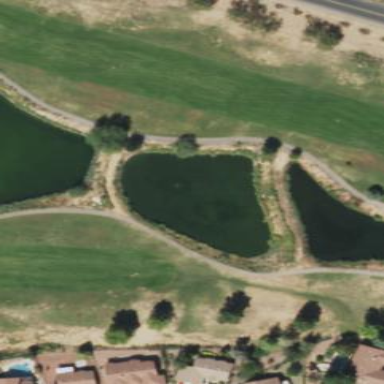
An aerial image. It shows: Serene pond surrounded by nature.